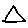
Label: triangle